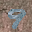
Label: 9